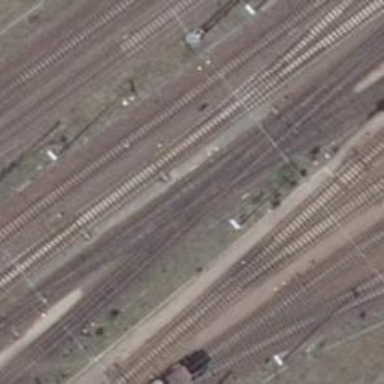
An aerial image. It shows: Railway crossing.